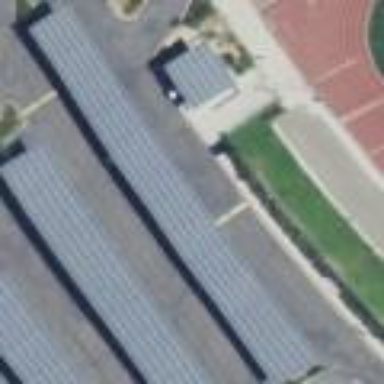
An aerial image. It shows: Solar photovoltaic panel generator on roof.